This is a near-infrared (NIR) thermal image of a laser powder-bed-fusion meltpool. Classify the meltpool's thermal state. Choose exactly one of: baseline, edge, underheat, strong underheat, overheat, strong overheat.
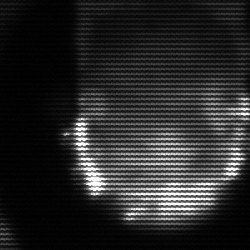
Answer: baseline